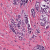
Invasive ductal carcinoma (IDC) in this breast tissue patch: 1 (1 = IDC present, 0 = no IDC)